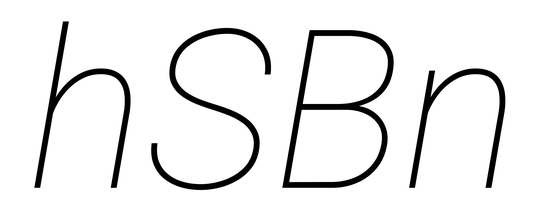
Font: Roboto-Italic_Thin_Italic